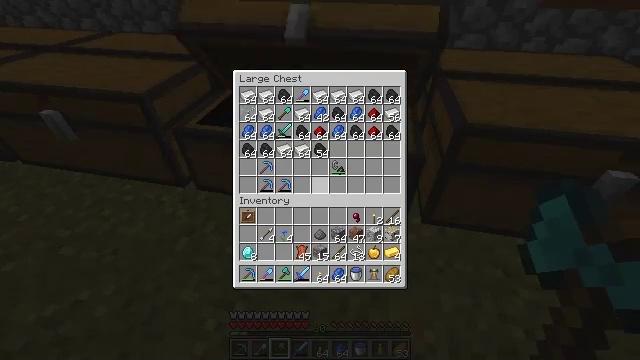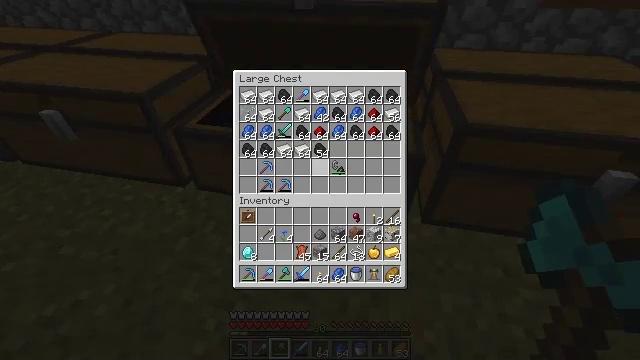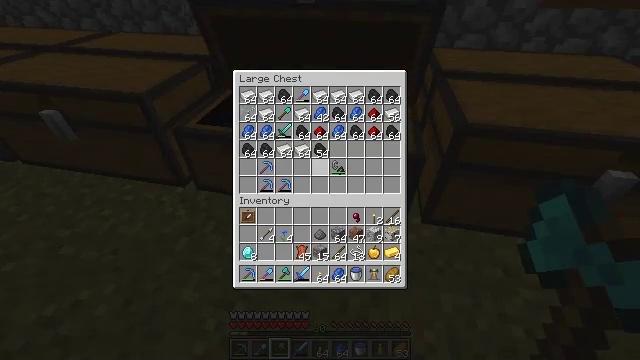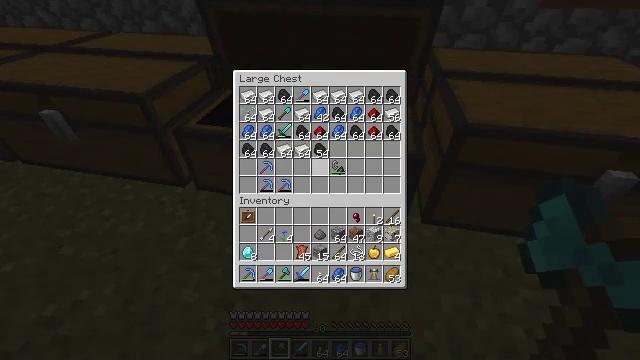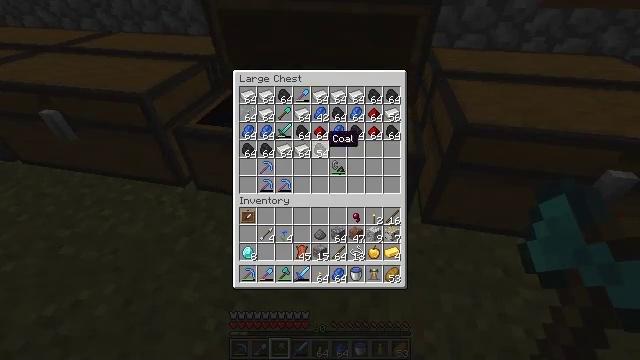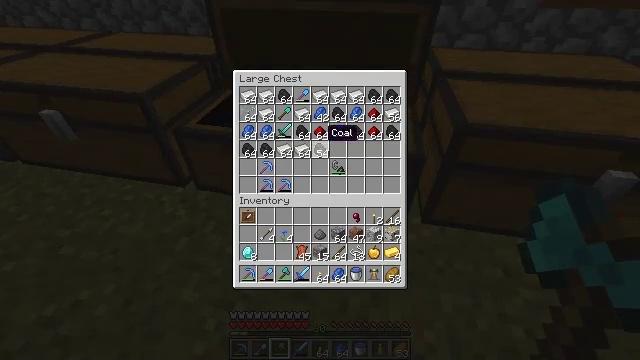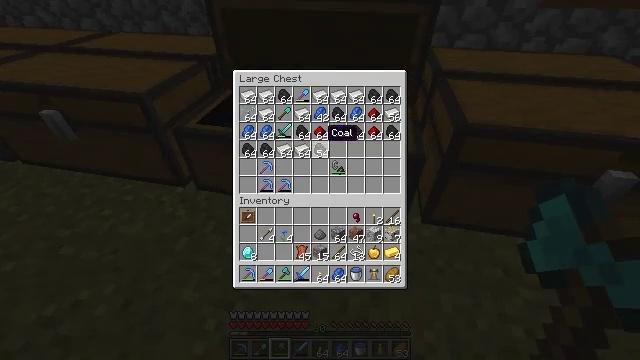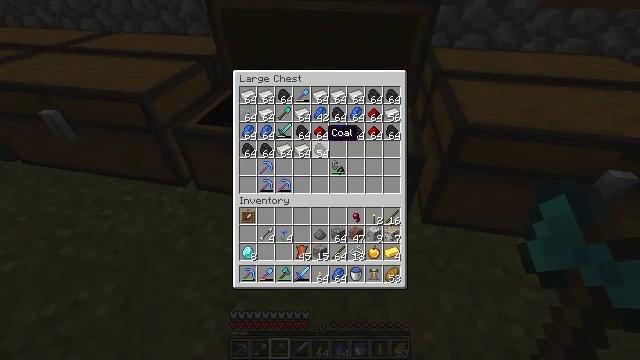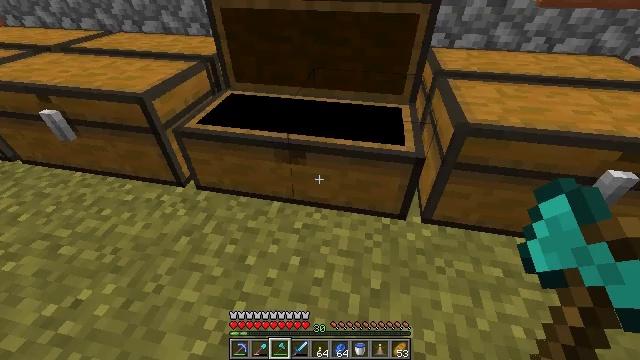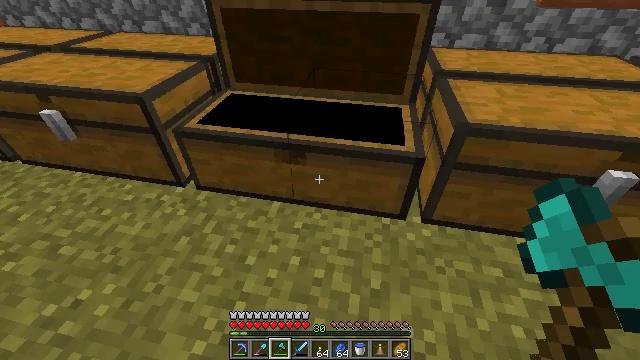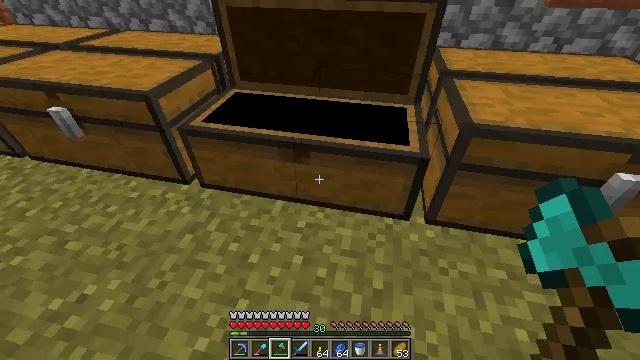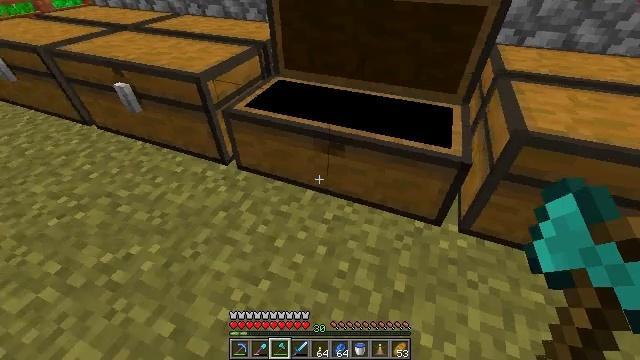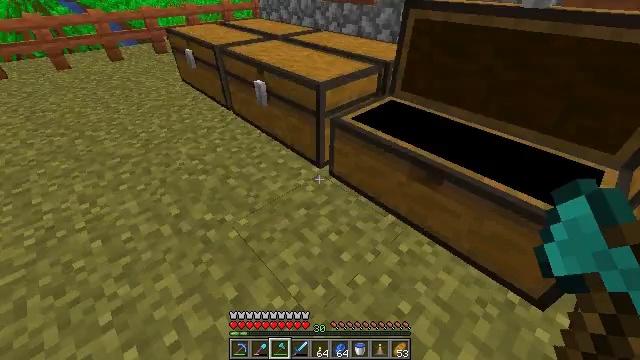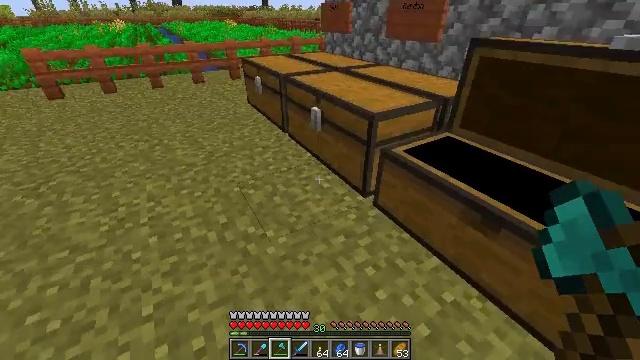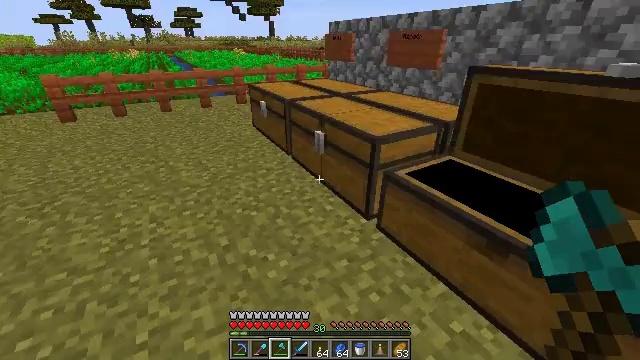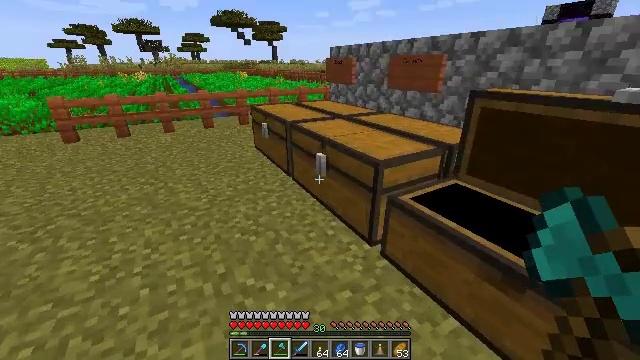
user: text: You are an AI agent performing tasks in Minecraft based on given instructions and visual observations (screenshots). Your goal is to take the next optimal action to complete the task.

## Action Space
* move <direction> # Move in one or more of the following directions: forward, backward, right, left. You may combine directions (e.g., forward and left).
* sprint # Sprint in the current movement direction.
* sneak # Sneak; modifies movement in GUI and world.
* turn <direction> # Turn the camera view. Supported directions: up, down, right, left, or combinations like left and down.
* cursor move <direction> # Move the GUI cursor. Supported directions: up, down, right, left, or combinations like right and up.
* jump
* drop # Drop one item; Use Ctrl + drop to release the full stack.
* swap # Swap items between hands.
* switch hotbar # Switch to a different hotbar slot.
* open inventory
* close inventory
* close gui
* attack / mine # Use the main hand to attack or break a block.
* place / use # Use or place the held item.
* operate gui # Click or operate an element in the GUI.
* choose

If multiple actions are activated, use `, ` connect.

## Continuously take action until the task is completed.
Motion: motion action
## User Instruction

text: Get a diamond hoe by crafting it.
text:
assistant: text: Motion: no_op
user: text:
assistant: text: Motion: no_op
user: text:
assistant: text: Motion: no_op
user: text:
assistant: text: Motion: cursor move up
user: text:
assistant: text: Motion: no_op
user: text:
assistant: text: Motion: no_op
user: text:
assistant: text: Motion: no_op
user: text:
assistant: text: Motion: no_op
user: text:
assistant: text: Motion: no_op
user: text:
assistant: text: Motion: turn left
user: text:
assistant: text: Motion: turn left and down
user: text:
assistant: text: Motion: turn left and up
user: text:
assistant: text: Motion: turn left and up
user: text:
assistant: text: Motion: turn up
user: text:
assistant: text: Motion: move forward, turn up
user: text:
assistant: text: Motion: move forward
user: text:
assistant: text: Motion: move forward
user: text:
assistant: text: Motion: move forward and move left
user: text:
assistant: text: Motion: move forward and move left
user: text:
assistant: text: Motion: move forward and move left, turn left and up
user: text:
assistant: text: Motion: move forward and move left, turn left and up
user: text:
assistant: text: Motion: move forward and move left
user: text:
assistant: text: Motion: move forward and move left
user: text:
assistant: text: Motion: move forward and move left
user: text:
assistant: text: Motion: move forward, turn right
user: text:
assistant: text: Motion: move forward, turn right
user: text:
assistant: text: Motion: move forward, turn right
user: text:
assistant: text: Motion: move forward, turn right
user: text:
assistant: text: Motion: move forward, turn right
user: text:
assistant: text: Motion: move forward